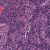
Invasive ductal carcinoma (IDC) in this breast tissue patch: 0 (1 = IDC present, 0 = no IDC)